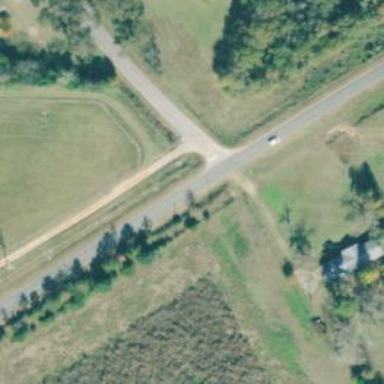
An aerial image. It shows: Road with stop sign.